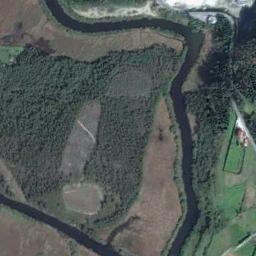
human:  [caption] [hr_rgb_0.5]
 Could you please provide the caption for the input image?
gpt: The river goes through farmland and trees .

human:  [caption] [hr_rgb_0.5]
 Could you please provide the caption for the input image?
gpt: The dark green river with a winding bank is flanked by some forests .

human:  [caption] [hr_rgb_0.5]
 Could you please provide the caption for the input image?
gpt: There are many trees on either side of the river .

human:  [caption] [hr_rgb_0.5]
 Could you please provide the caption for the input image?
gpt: A curved green river with approximately two inner right angles, With green and taupe mixed land and green forests on both sides .

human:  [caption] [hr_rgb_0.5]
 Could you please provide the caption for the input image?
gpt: There are many green trees and some bare land near the river .